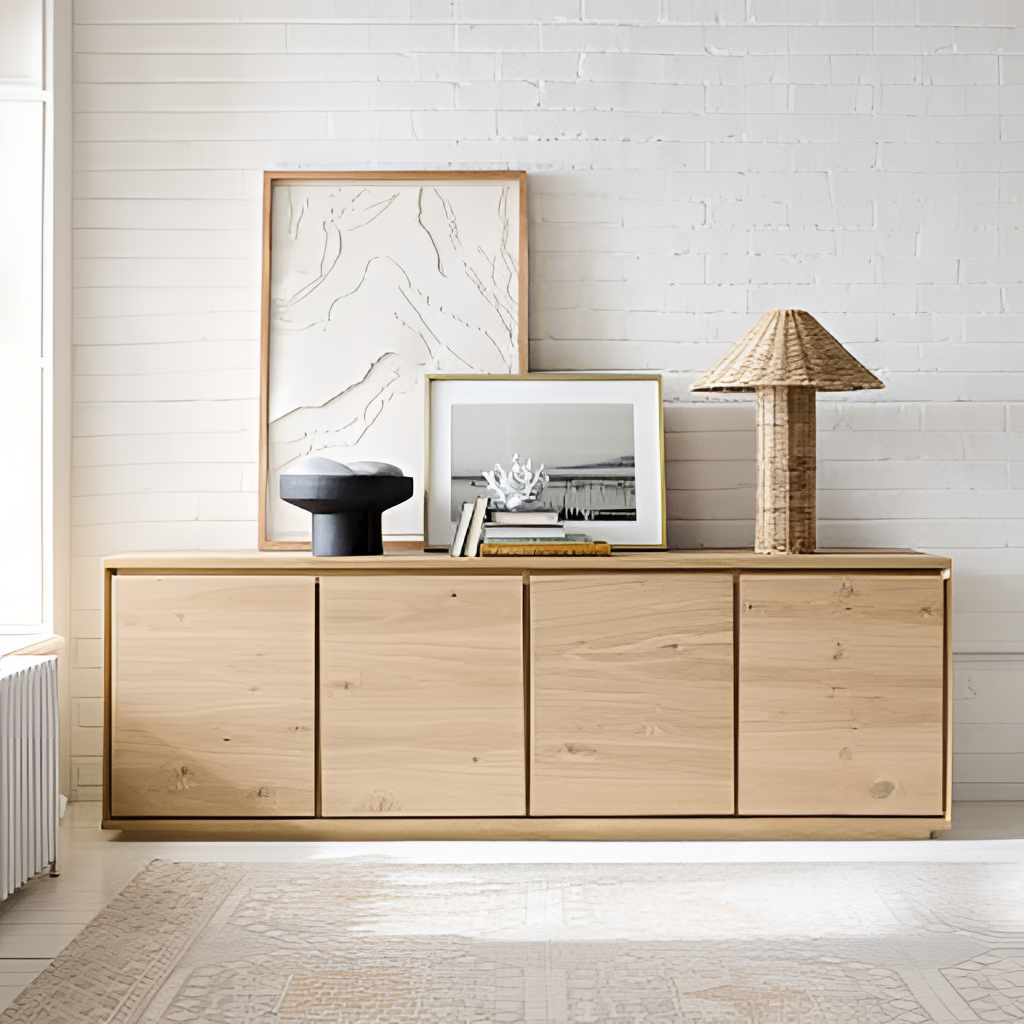
light wood wood cabinet, living room, minimalist, brick wallpaper, with solid pattern, wood flooring